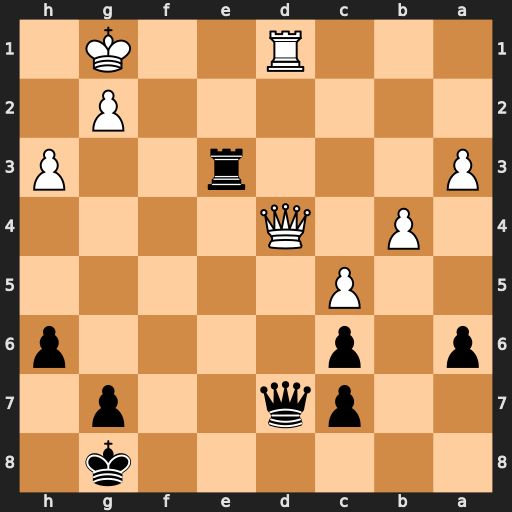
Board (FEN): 6k1/2pq2p1/p1p4p/2P5/1P1Q4/P3r2P/6P1/3R2K1
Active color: b
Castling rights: -
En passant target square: -
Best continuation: Re1+ Rxe1 Qxd4+